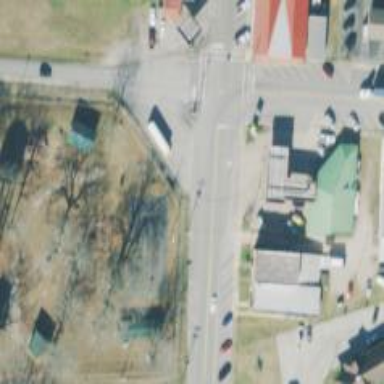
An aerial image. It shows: Post office.